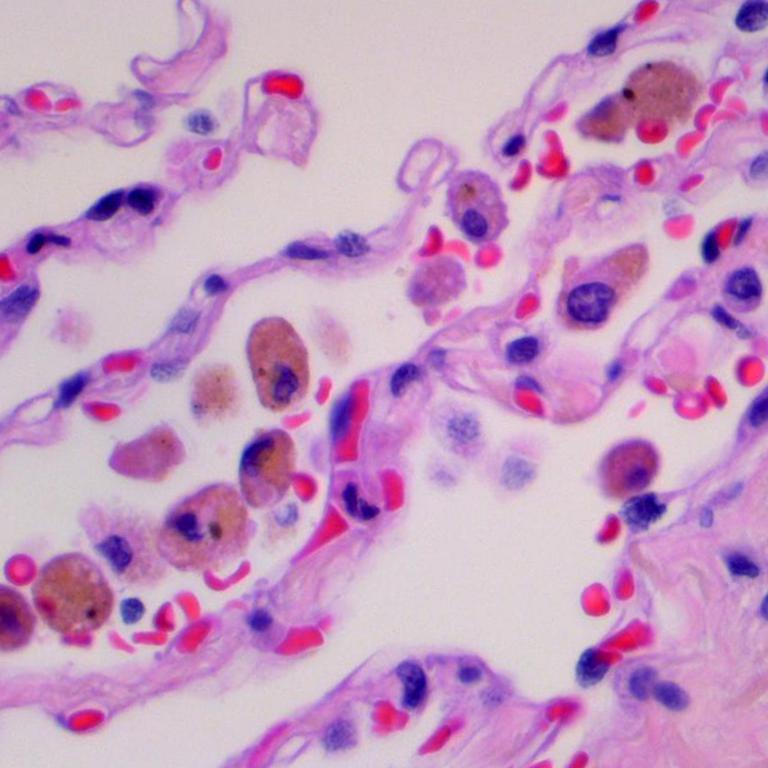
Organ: lung
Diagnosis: benign